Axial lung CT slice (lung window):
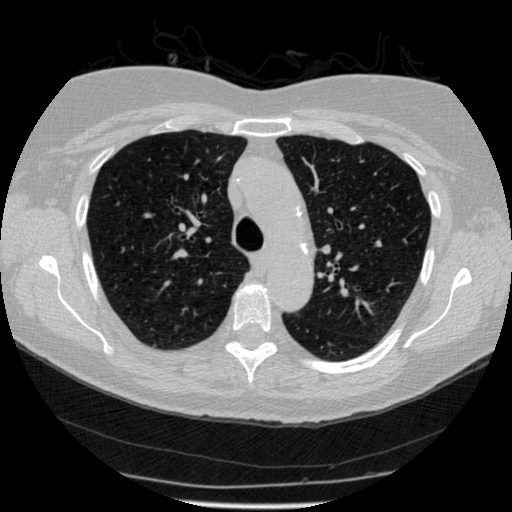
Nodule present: no